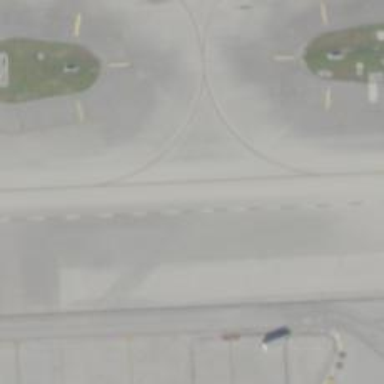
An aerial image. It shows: Image of taxiway at airport.